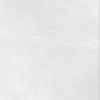
Label: dusty